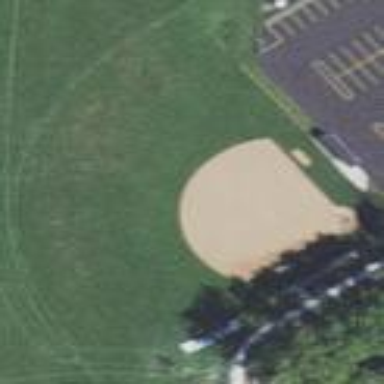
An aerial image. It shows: Softball pitch for leisure sports.